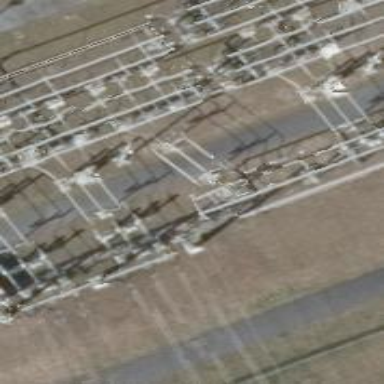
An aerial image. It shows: Outdoor area with power line bay containing three cables.